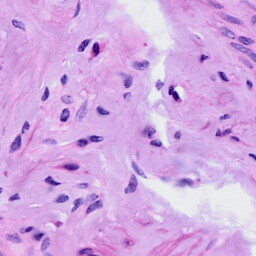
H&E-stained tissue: Cervix